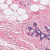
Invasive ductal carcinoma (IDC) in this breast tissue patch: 0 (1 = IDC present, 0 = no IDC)